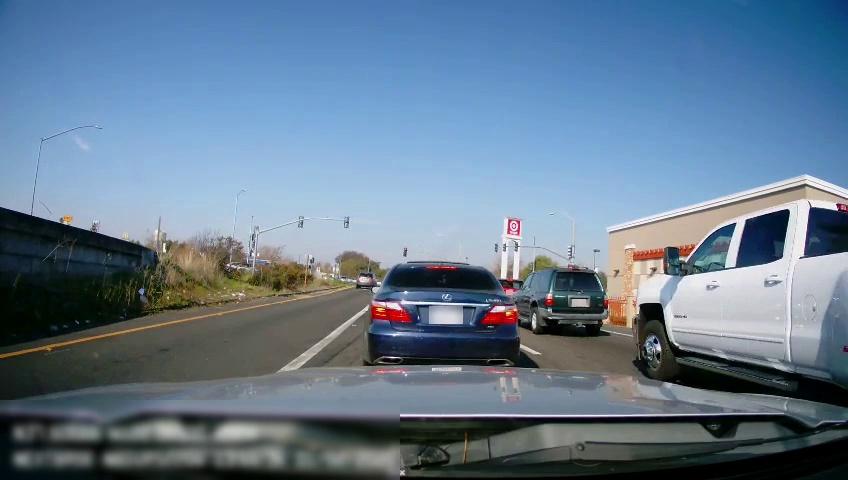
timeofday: Day
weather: Sunny
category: Drivable Space
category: Vehicles | SUV
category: Vehicles | SUV
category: Vehicles | SUV
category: Vehicles | Truck
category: Vehicles | Car
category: Lanes | Alternate Lane
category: Lanes | Current Lane
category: Lanes | Current Lane
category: Lanes | Alternate Lane
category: Traffic | Lights
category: Traffic | Lights
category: Traffic | Lights
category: Traffic | Lights
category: Traffic | Lights
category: Traffic | Lights
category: Traffic | Lights